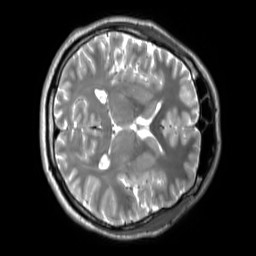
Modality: T2w
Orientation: axial
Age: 26
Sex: male
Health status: ill
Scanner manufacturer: siemens
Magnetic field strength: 3 T
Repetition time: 2.8 s
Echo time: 0.326 s